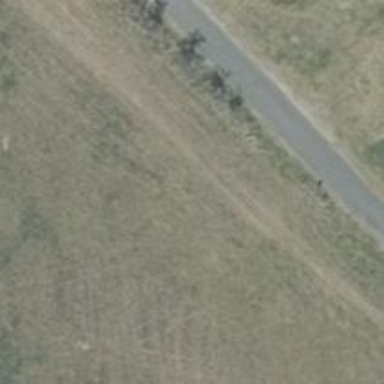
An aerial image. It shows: Row of trees in natural setting.